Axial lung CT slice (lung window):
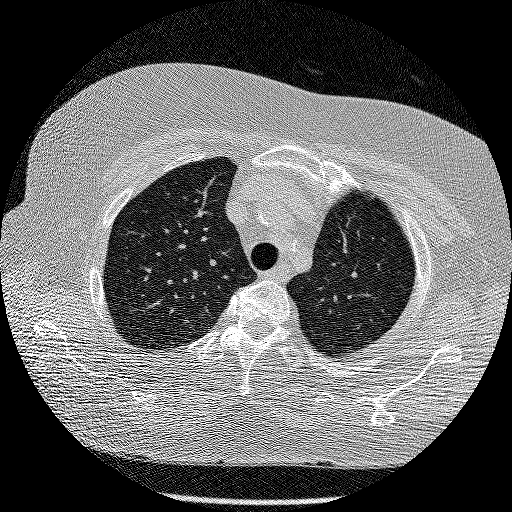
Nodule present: no